На стержень радиусом $r$ прочно насажен моток нерастяжимой липкой ленты внешним радиусом $R$ (см. рисунок).  На этом же стержне на легкой нити висит груз массы $m$. Если ленту тянуть с силой $F$, то груз будет подниматься с постоянной скоростью.
С какой силой $F_{x}$ надо тянуть ленту, чтобы поднимать груз $2 m$ с той же скоростью? Стержень может свободно вращаться вокруг неподвижной оси $O O^{'}$. Считать, что минимальная сила, необходимая для отрыва ленты от мотка, направлена по его радиусу и не зависит от скорости отрыва.
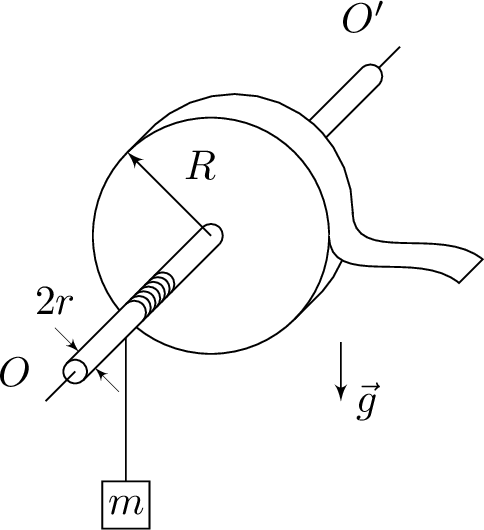
Решение: Разложим силу натяжения ленты на две составляющие: касательную $F_{t}$ и нормальную $F_{п}$ к поверхности мотка в точке отрыва. Касательную компоненту $F_{t}$ находим из уравнения моментов для мотка, которое запишем для двух случаев: $$ F_{t} R=m g r, F_{t x} R=2 m g r. $$ Тогда сила, с которой следует тянуть ленту в этих случаях, равна $$ F=\sqrt{F_{t}^{2}+F_{п}^{2}}, F_{x}=\sqrt{F_{t x}^{2}+F_{п}^{2}}. $$ Отсюда получаем $$ F_{x}=\sqrt{F_{t x}^{2}+F_{п}^{2}}=\sqrt{4 m^{2} g^{2} \frac{r^{2}}{R^{2}}+F^{2}-m^{2} g^{2} \frac{r^{2}}{R^{2}}}=\sqrt{F^{2}+3 m^{2} g^{2} \frac{r^{2}}{R^{2}}}. $$
Ответ: $$ F_{x}=\sqrt{F^{2}+3 m^{2} g^{2} \frac{r^{2}}{R^{2}}}. $$
Темы:
T, Механика, Динамика, Всероссийские, Момент импульса